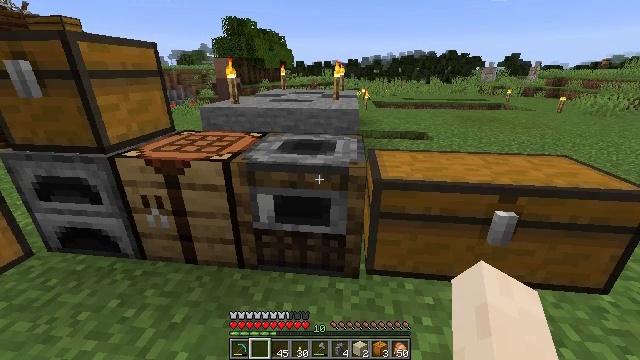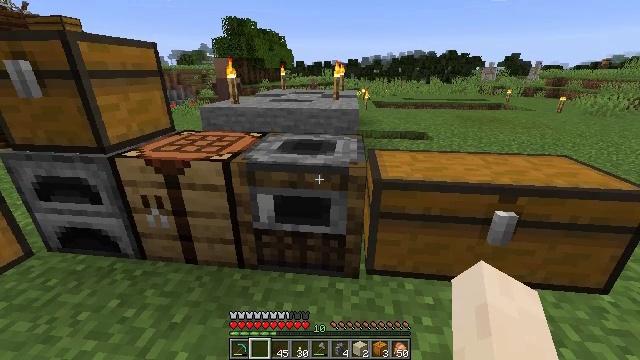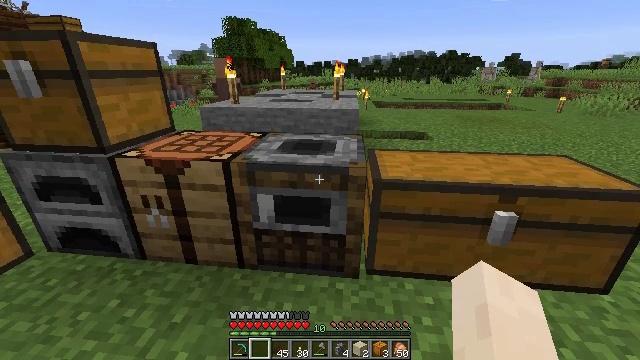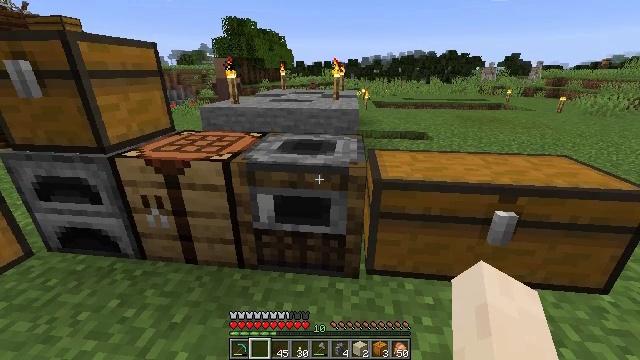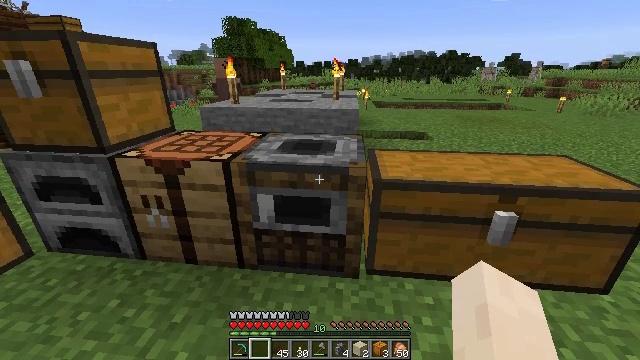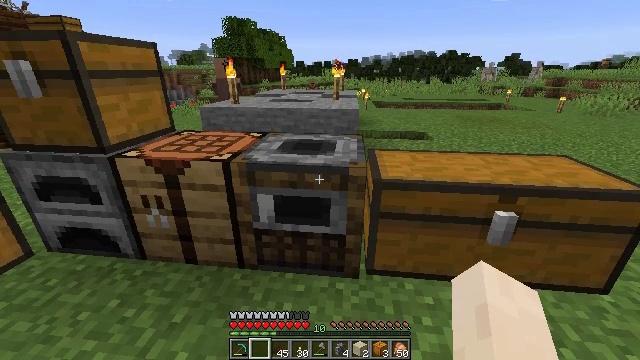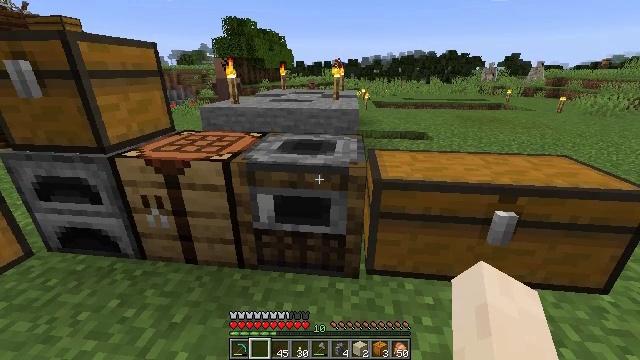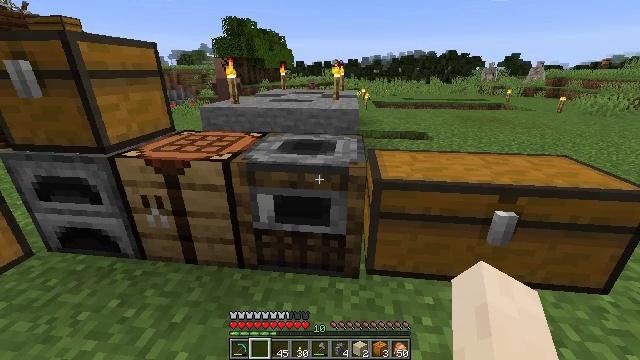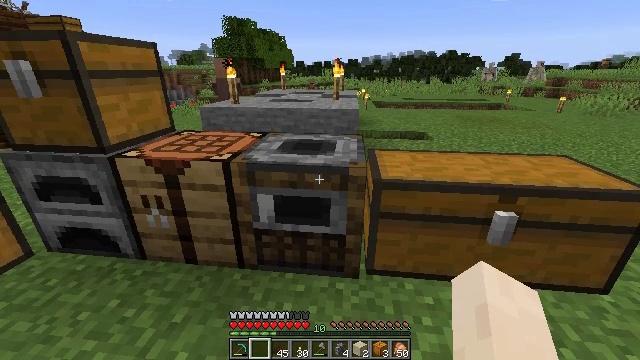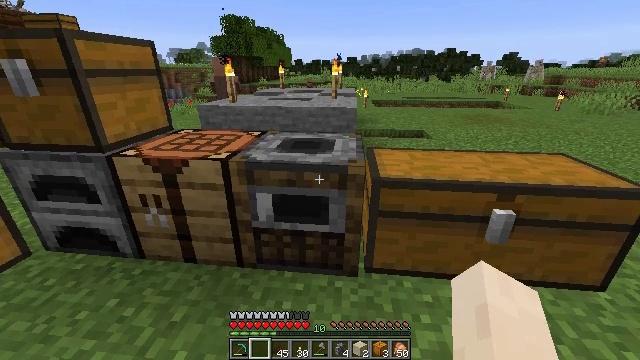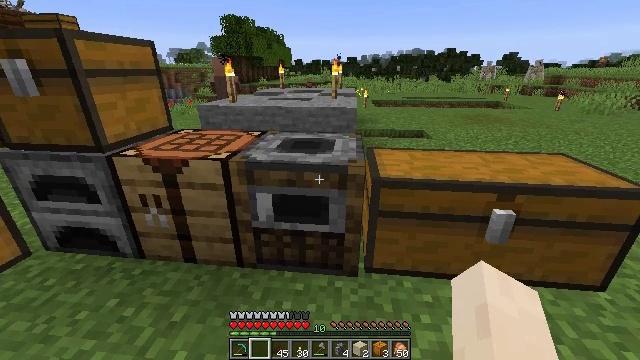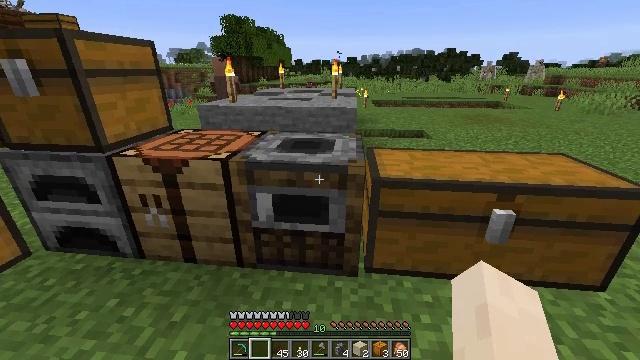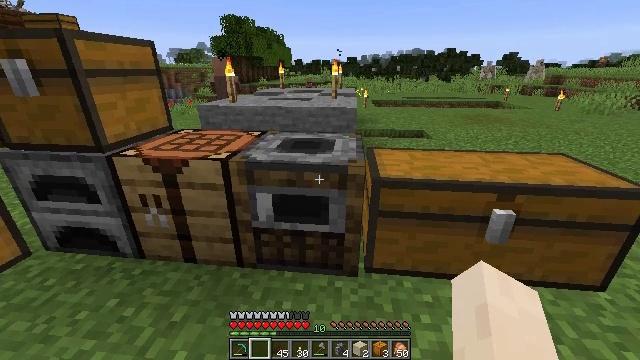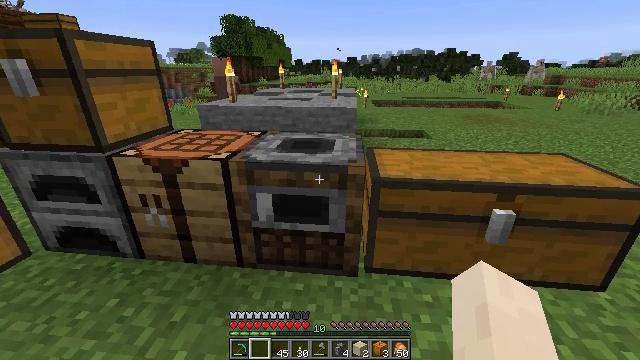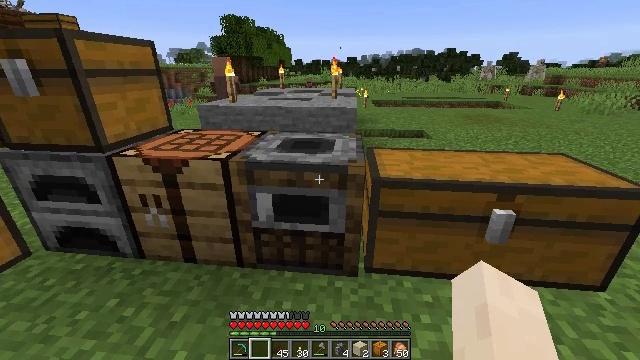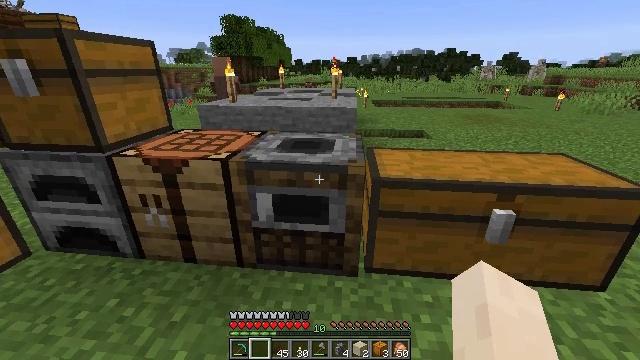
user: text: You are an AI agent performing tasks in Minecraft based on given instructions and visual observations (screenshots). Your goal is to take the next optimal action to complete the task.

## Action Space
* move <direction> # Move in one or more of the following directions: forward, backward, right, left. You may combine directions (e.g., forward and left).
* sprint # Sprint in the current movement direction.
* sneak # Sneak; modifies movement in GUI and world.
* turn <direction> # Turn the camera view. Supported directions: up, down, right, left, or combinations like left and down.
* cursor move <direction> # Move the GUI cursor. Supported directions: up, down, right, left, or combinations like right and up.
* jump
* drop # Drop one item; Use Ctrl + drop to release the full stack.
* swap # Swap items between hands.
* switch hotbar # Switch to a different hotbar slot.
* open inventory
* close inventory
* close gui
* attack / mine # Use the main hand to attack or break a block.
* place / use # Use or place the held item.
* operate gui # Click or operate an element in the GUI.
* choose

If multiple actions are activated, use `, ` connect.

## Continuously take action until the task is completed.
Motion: motion action
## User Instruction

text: Mine the smoker to break it.
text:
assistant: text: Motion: no_op
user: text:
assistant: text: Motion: no_op
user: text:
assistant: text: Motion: no_op
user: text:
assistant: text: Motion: no_op
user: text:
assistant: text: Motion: no_op
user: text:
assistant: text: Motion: no_op
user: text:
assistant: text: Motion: no_op
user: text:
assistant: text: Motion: no_op
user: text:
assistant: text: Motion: no_op
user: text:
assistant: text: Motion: no_op
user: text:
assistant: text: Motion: no_op
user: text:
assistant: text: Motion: no_op
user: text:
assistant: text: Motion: no_op
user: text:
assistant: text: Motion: no_op
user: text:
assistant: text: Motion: no_op
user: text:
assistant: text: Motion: no_op
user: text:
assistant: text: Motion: no_op
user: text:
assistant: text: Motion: no_op
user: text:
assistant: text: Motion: no_op
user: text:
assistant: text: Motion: no_op
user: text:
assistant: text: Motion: no_op
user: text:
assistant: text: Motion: no_op
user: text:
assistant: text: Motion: no_op
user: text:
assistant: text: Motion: no_op
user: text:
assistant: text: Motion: no_op
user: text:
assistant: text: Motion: no_op
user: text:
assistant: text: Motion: no_op
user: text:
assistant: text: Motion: no_op
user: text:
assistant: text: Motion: no_op
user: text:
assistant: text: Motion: no_op